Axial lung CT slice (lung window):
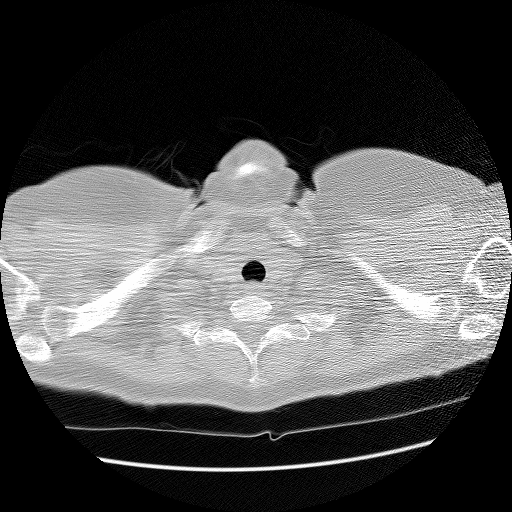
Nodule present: no